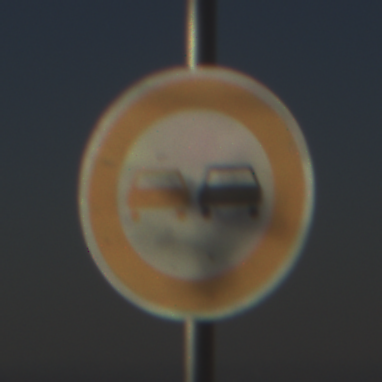
Verkehrszeichen: Ueberholverbot
Umgebung: Outdoor, Nature
Tageszeit: MorningAfternoon
Wetter: Clear
Licht: Natural
Jahreszeit: NotSpecified
Kontrast: HighContrast